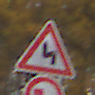
Verkehrszeichen: DoppelkurveZunaechstLinks
Zusatzzeichen unten: UeberholverbotKraftfahrzeuge
Umgebung: Outdoor, Nature
Tageszeit: Midday
Wetter: Overcast
Licht: Natural
Jahreszeit: Autumn
Kontrast: LowContrast